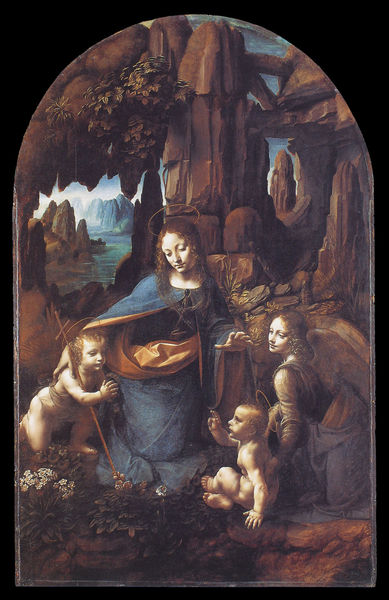
Titel: Madonna in der Felsengrotte
Künstler: Leonardo da Vinci
Institution: London, National Gallery
Schlagwörter: blau, felsen, himmel, meer, wasser, landschaft, blume, blumen, braun, frau, hintergrund, licht, johannes, täufer, kirche, mantel, kind, höhle, kinder, engel, italien, stab, farben, fels, baby, ruine, knabe, religion, altar, jesus, segnen, grotte, anbeten, heilig, maria, madonna, sünde, erzengel, kledi, raffael, segensgestus, erzählung, muttergottes, segensgeste, felsengrotte, baptista, fesl, ladnschaft, segensgestust